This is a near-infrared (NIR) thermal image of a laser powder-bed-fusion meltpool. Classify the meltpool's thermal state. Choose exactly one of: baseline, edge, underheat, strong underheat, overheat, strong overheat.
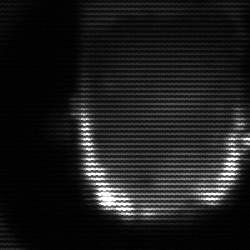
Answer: baseline